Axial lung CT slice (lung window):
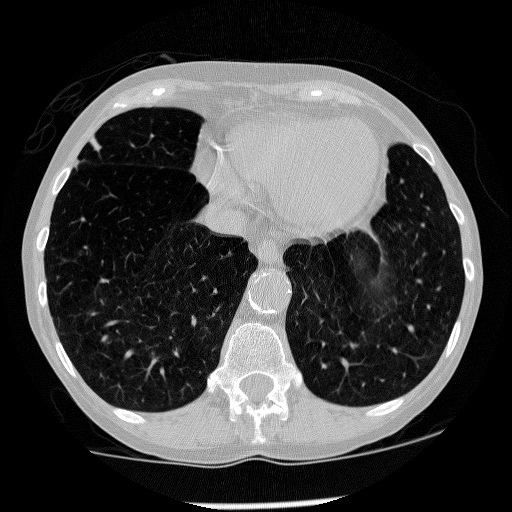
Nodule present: no